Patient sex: F
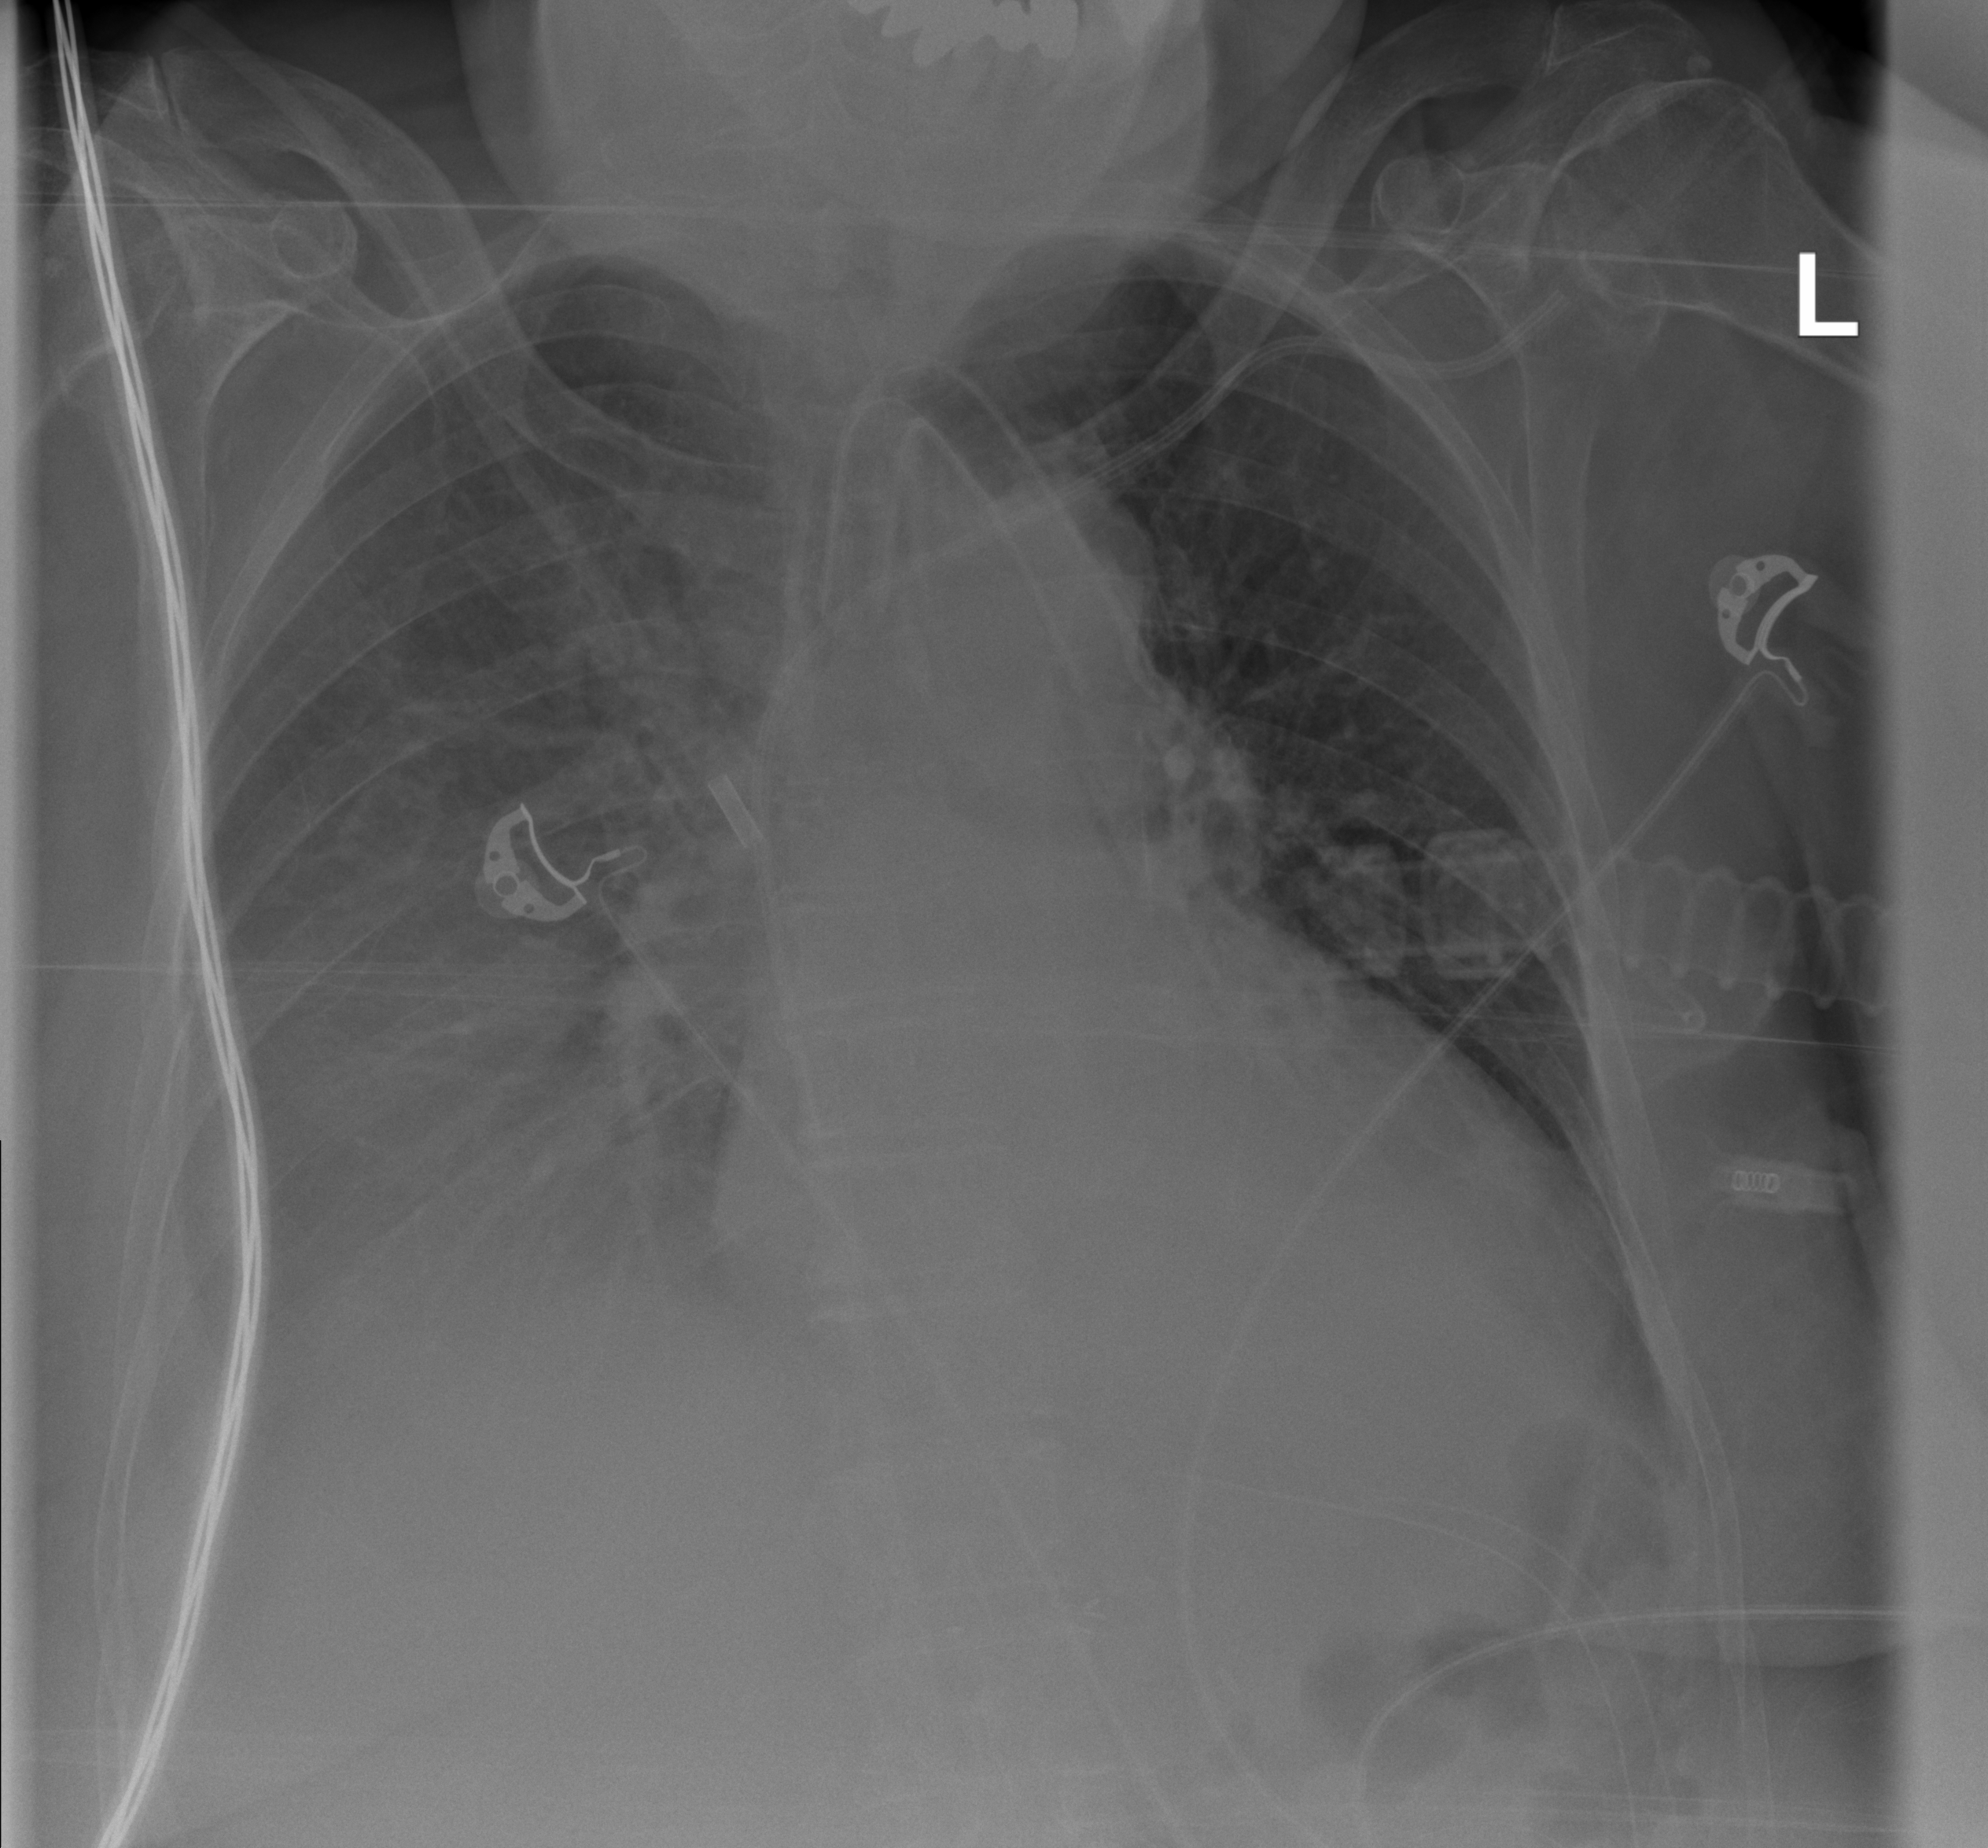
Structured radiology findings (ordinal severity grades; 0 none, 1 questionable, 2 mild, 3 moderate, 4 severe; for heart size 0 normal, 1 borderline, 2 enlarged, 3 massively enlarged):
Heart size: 2
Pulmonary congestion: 2
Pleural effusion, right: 2
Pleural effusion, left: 2
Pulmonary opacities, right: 2
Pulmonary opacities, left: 2
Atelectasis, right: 2
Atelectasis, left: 2